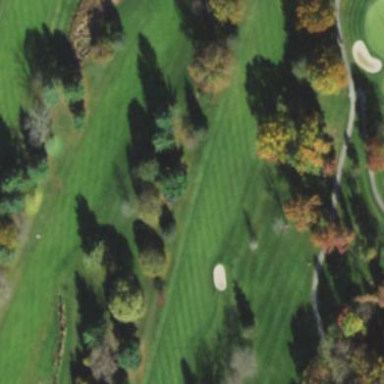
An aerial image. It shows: Golf fairway surrounded by grass.